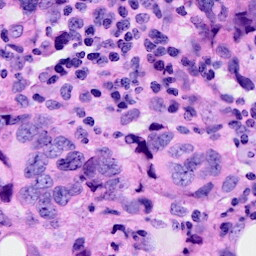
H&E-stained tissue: Breast